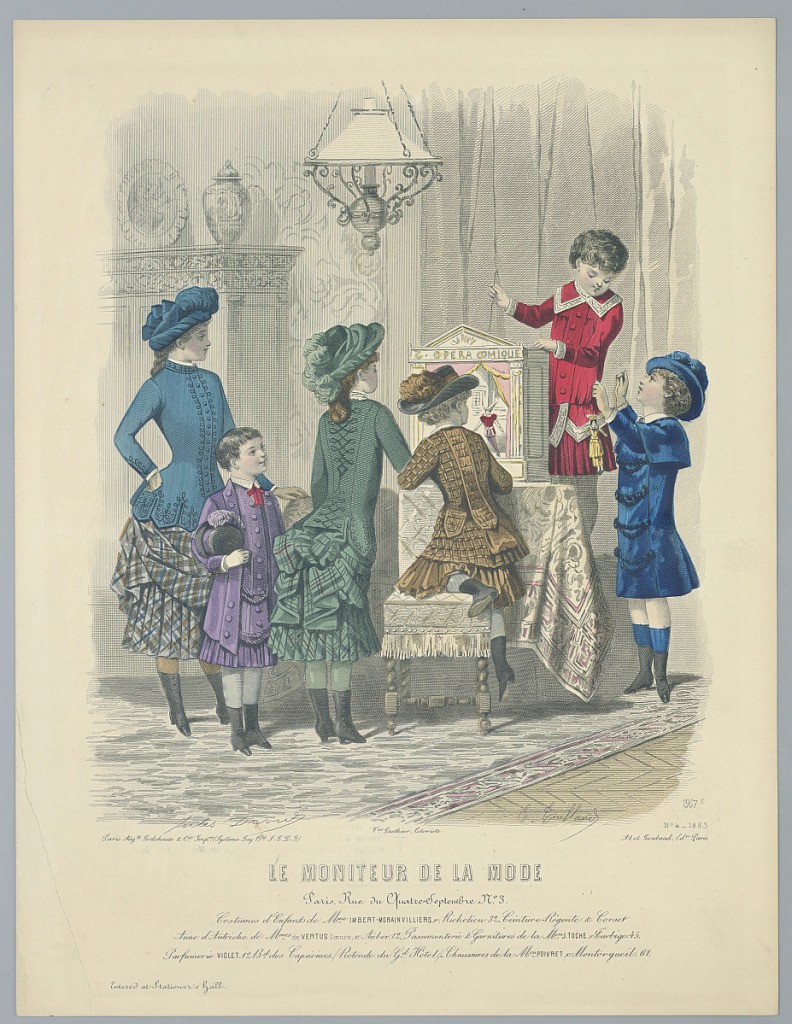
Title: Fashion Plate from Le Moniteur de la Mode
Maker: E. Gailland, French, active 19th c.
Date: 1883
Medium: Engraving, brush and watercolor on paper
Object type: Print
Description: Six children playing with a puppet theater "Opera Comique" before a curtain. Artists' and publisher's names and date below. Description on verso.